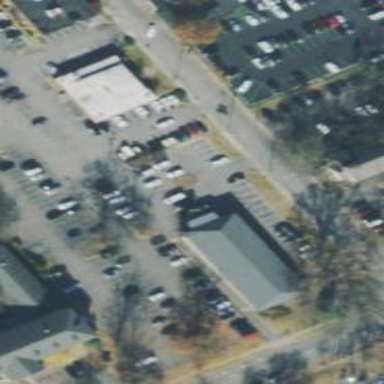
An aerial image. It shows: Parking area with surface.